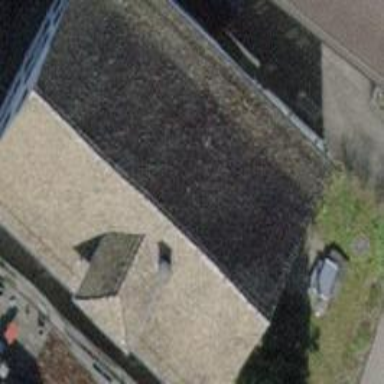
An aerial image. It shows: Building with grey gabled roof.